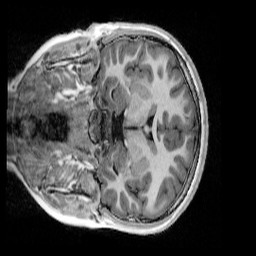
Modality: UNIT1_denoised
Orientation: coronal
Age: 11
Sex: female
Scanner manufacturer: siemens
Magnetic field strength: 3 T
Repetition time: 4 s
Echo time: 0.00303 s